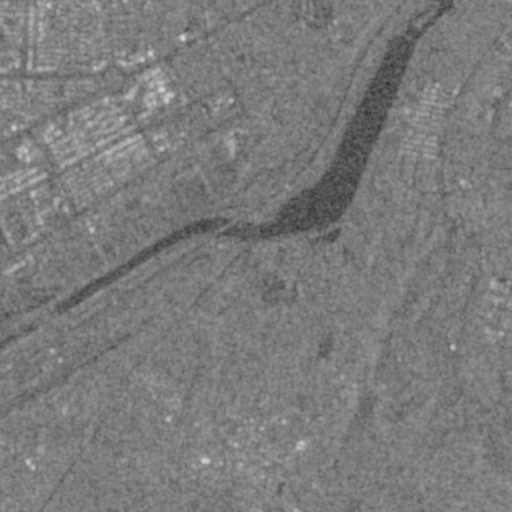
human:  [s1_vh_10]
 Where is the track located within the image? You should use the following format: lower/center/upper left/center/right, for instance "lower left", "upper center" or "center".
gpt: The track is located in the center left of the image.
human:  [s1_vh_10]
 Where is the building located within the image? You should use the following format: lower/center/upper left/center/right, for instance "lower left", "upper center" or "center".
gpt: There is no building in the image.

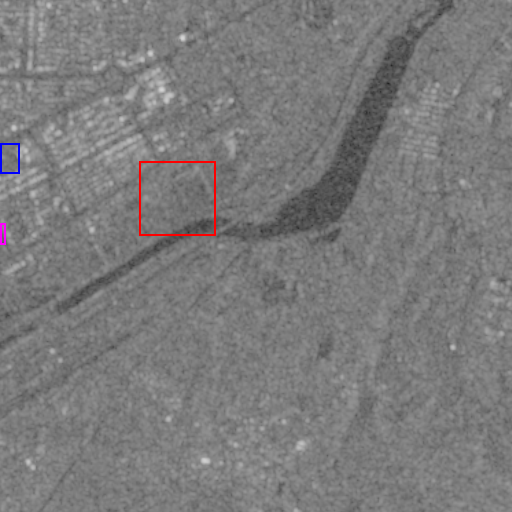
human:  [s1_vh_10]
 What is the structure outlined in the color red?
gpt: The structure outlined in red is a landfill.
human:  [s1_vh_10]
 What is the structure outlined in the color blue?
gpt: The structure outlined in blue is a park.
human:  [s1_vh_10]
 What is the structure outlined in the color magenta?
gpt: The structure outlined in magenta is a track.
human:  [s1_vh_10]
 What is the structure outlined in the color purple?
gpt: There is no purple outline.